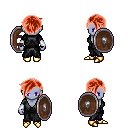
a pixel art fantasy rpg character, female body template, dark elf, purple skin, gray robe, red pants, red pixie cut hairstyle, white cloth bracers, gold boots, shield, four views (front, back, left, right), 2x2 character sprite sheet, small pixel art, hard edges, no anti-aliasing